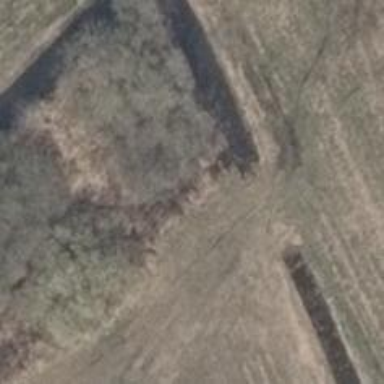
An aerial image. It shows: Culvert tunnel.